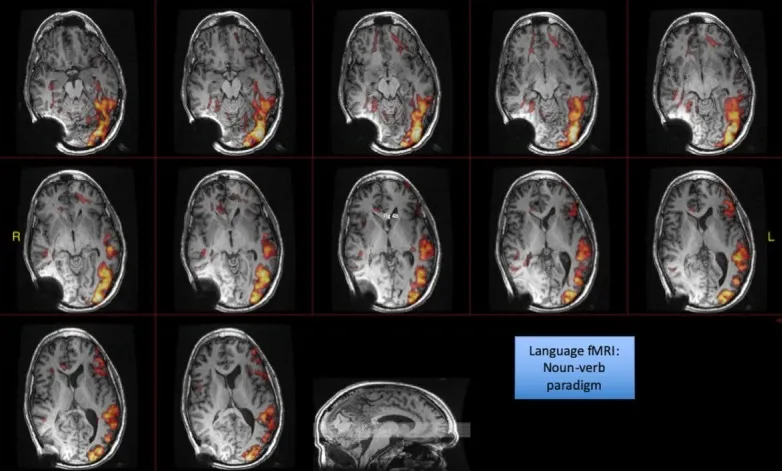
Language fMRI with word, noun-verb and stories paradigms was performed for language localization and lateralization. The underlying BOLD technique is susceptible to the artifact arising from the shunt. This demonstrated normal left hemispheric language activation in the frontal lobe, Broca's area, and the superior temporal gyrus, Wernicke's area.
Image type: ophthalmic_imaging (oct)